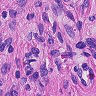
Metastatic tissue present: no